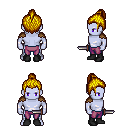
a pixel art fantasy rpg character, male body template, dark elf, purple skin, leather shoulder armor, magenta pants, blonde short topknot hairstyle, black shoes, dagger, four views (front, back, left, right), 2x2 character sprite sheet, small pixel art, hard edges, no anti-aliasing